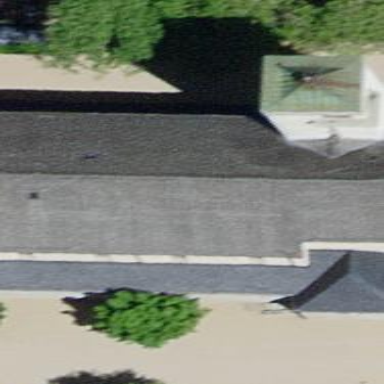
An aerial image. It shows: Church which is place of worship.